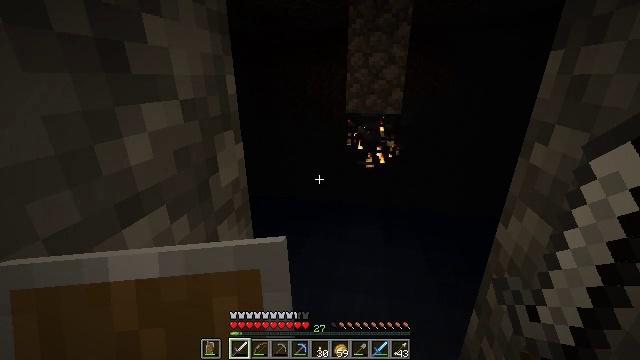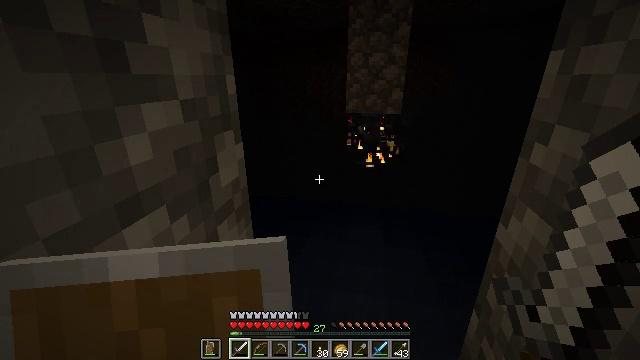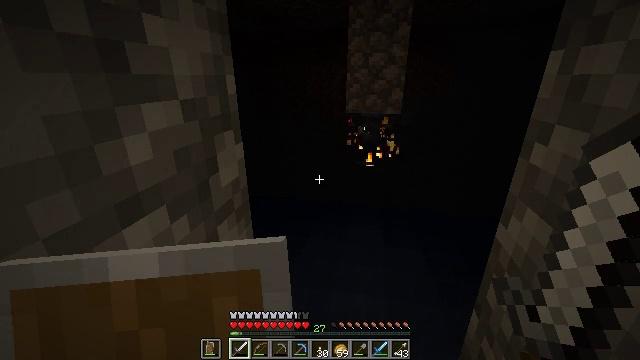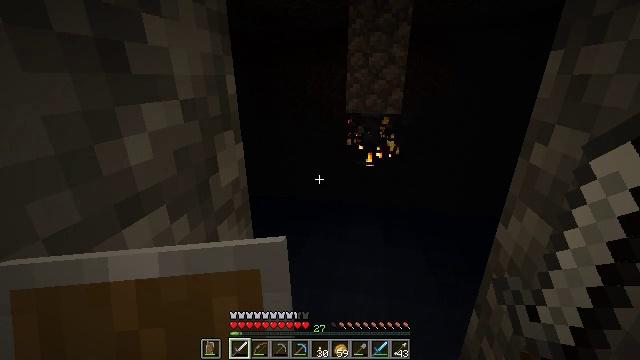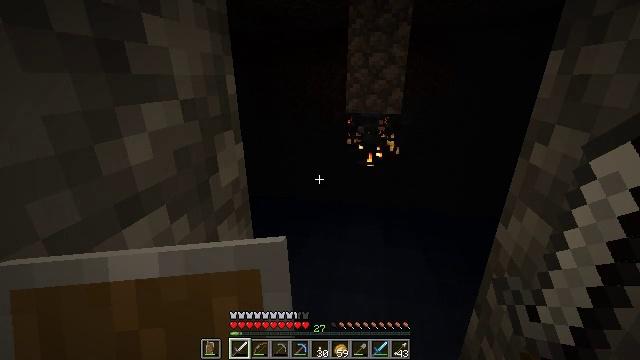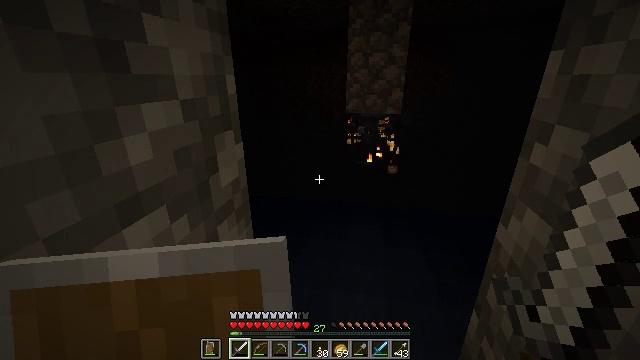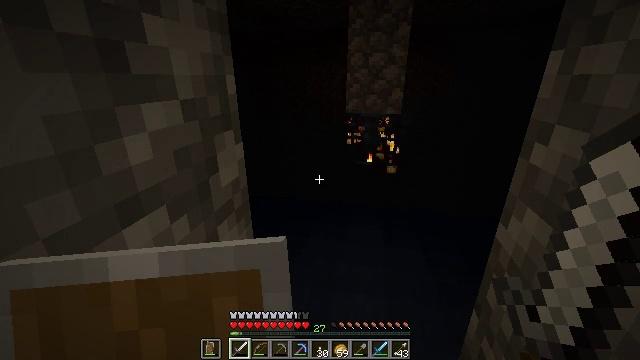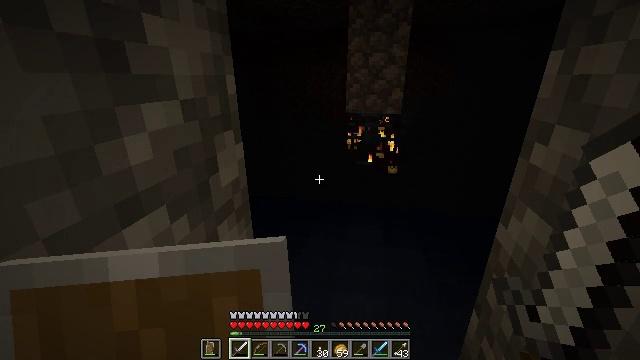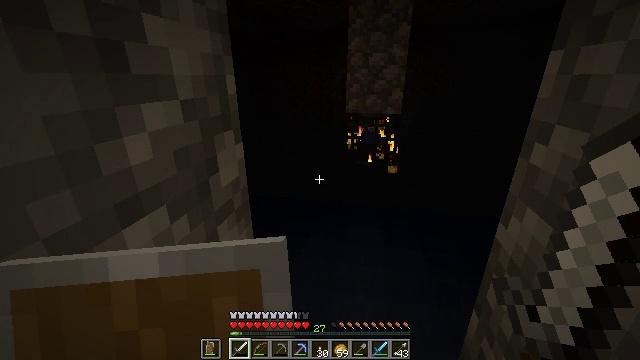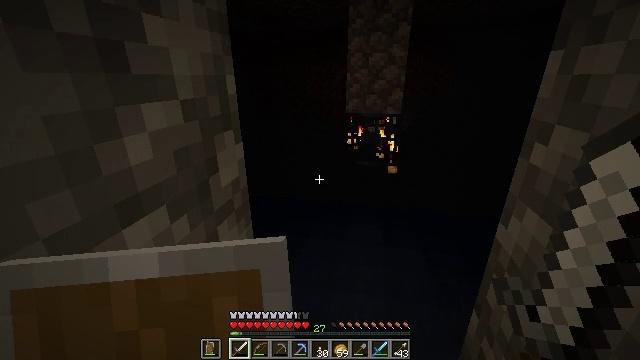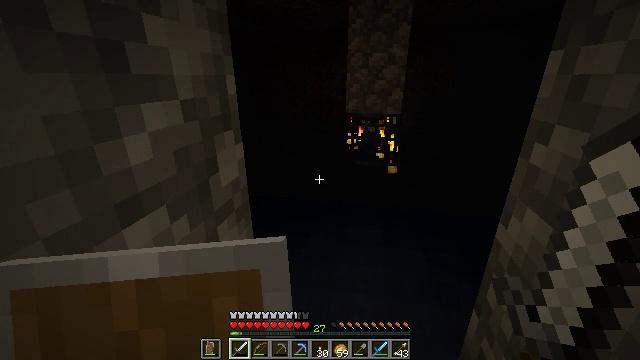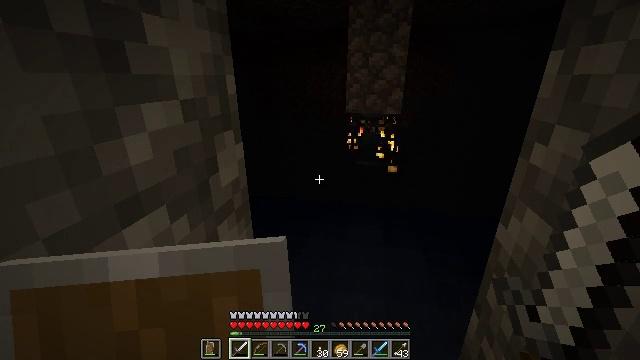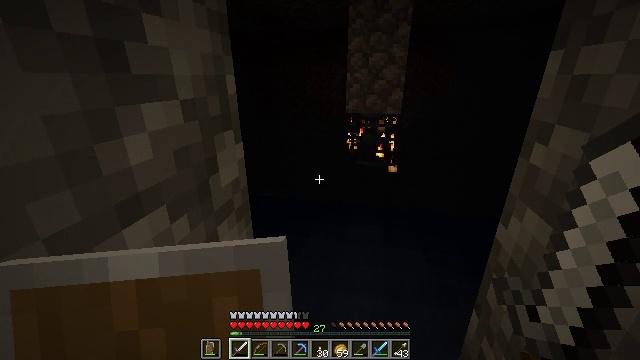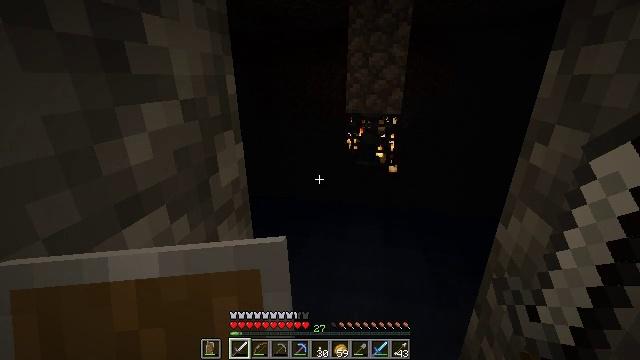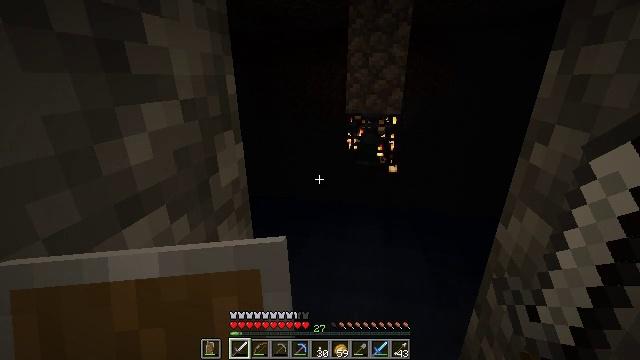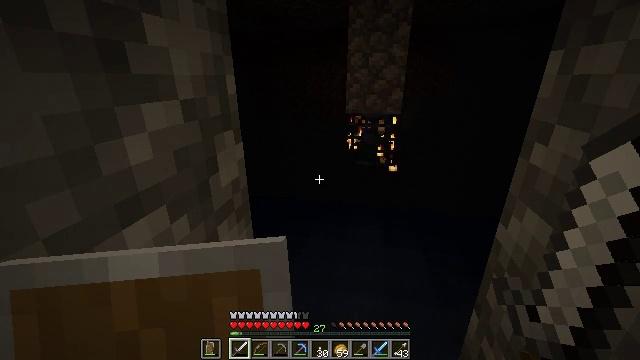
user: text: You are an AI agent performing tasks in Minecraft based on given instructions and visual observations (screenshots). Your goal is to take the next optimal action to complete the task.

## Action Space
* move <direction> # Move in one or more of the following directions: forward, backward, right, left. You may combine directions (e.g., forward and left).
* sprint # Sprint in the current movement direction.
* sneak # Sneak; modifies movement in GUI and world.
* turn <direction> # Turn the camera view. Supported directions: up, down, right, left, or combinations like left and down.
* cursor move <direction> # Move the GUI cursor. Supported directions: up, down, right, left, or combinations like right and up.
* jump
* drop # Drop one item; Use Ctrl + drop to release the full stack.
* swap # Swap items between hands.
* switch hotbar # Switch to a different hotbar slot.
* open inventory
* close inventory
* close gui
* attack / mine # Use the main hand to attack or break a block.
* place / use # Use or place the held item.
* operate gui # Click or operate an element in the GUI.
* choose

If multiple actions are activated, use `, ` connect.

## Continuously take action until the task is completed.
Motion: motion action
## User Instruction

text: Remove an iron sword from the inventory.
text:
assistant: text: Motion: no_op
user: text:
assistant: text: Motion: no_op
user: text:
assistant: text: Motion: no_op
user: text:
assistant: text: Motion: no_op
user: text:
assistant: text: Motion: no_op
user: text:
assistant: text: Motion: no_op
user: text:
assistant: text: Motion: no_op
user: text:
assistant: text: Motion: no_op
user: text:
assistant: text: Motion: no_op
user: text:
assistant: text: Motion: no_op
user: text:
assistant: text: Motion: no_op
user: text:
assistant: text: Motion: no_op
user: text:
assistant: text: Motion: no_op
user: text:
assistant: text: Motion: no_op
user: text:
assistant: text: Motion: no_op
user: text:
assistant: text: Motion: no_op
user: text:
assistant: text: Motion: no_op
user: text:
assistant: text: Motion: no_op
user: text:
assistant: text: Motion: no_op
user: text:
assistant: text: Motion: no_op
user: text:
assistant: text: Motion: no_op
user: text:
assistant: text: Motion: no_op
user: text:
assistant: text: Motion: no_op
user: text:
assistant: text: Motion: no_op
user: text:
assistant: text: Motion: no_op
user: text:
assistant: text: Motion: no_op
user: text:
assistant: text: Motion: no_op
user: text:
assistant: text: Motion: no_op
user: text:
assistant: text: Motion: no_op
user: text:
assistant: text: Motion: no_op